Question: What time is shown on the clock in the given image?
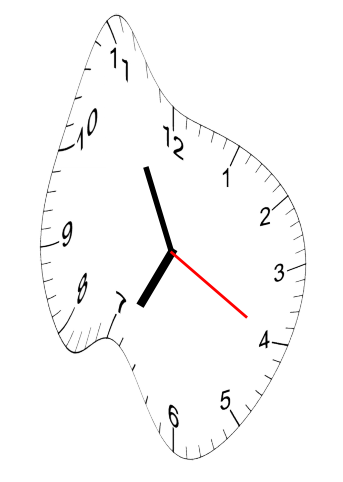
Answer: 06:55:20